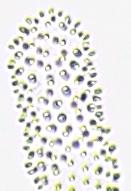
Label: Phaeocystis